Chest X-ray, AP view. Patient: 65 years old, sex F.
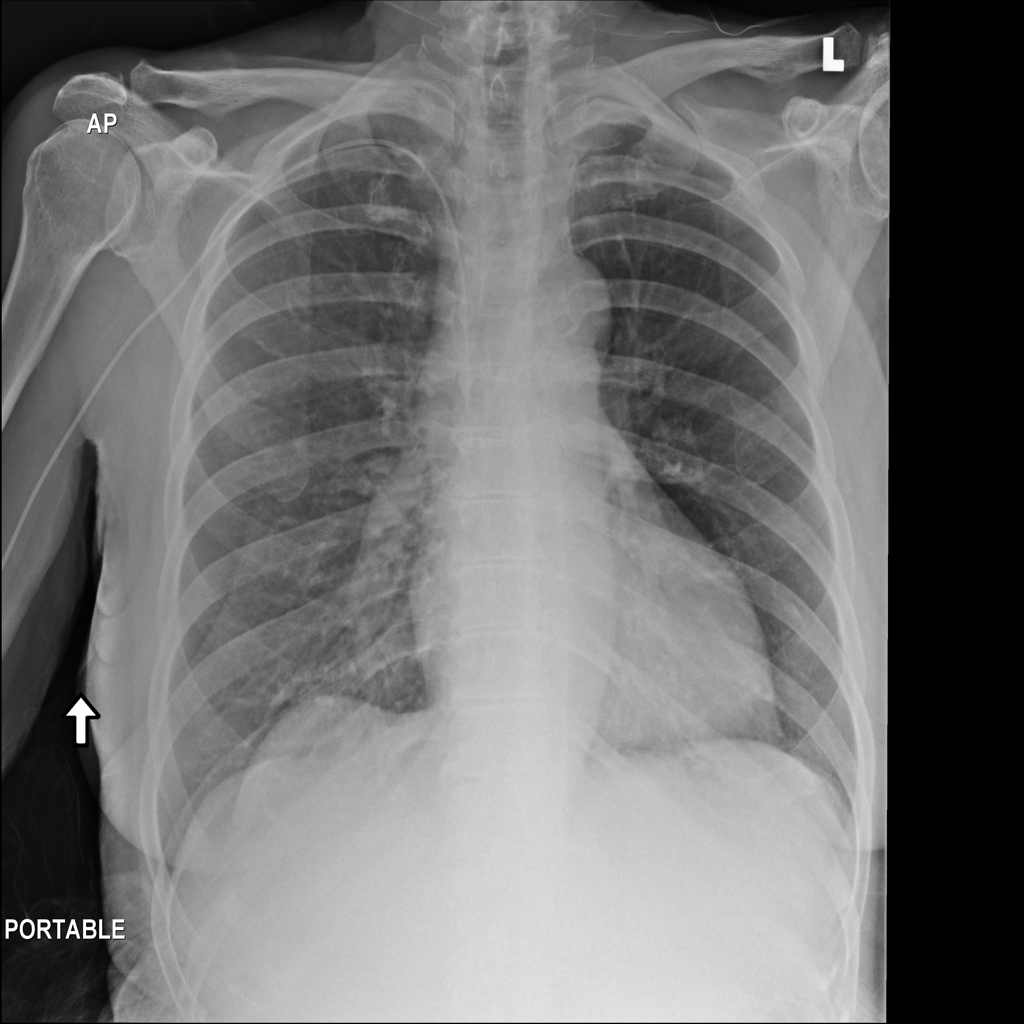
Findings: No Finding